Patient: sex M, age 59
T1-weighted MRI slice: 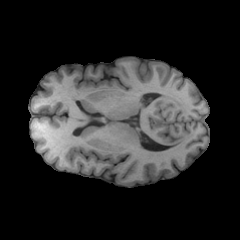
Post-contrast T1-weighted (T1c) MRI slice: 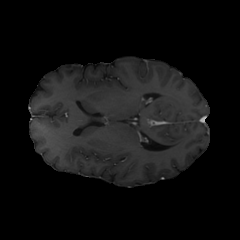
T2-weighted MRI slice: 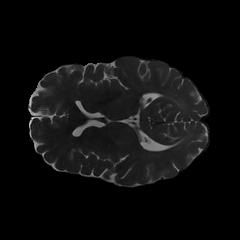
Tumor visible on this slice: no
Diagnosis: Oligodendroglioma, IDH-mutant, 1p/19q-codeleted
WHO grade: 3